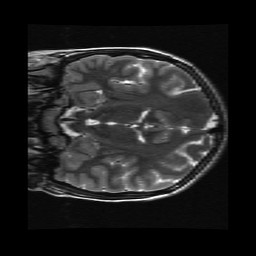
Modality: T2w
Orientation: coronal
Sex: female
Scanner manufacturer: ge
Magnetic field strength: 3 T
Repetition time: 5 s
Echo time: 0.1019 s